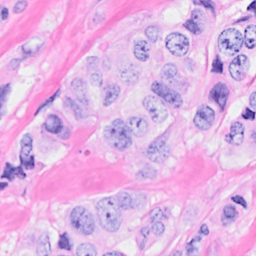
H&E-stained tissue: Breast